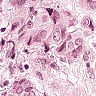
Metastatic tissue present: yes